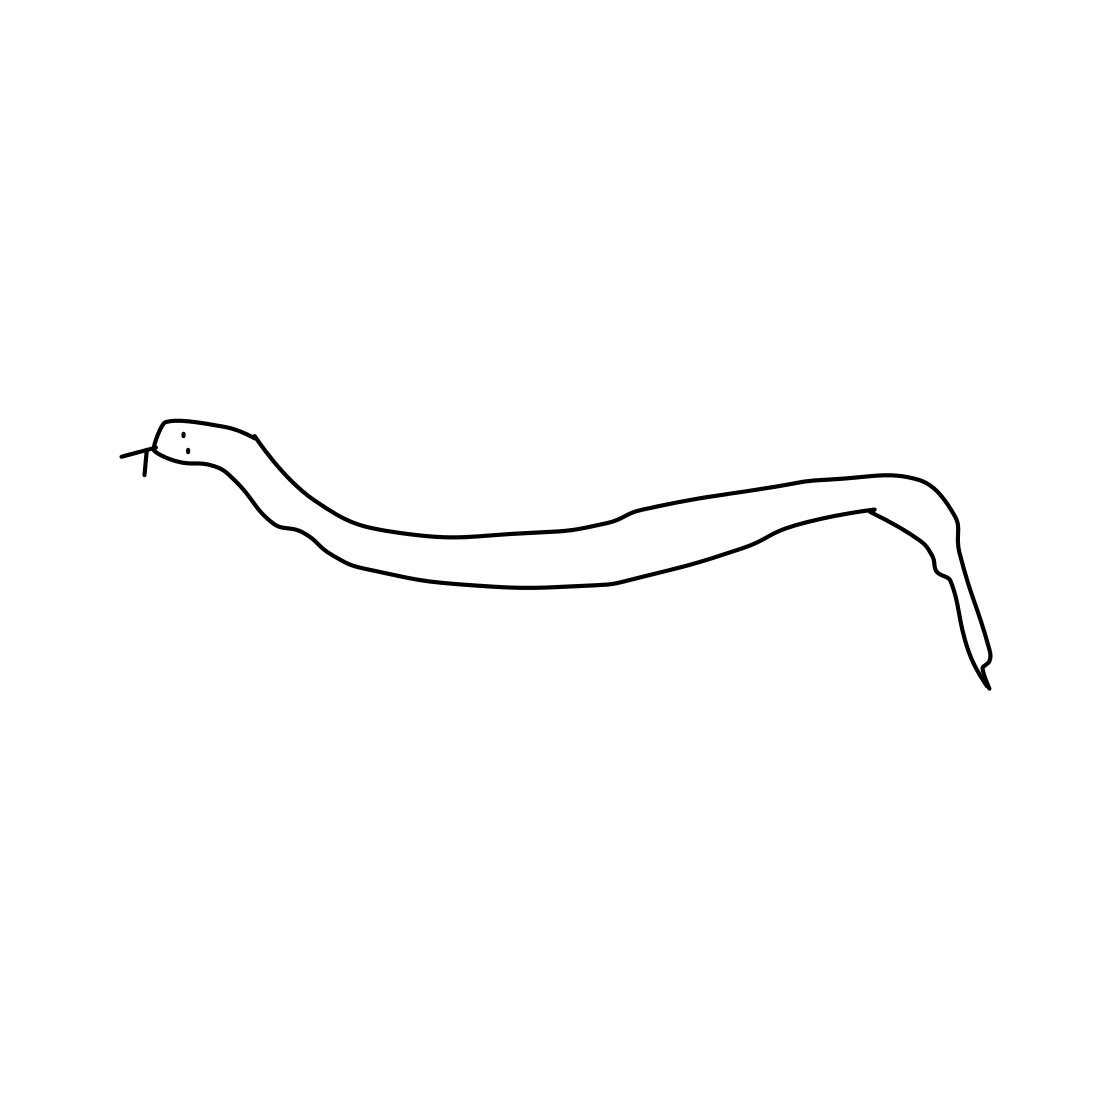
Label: snake